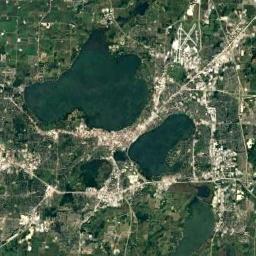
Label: lake